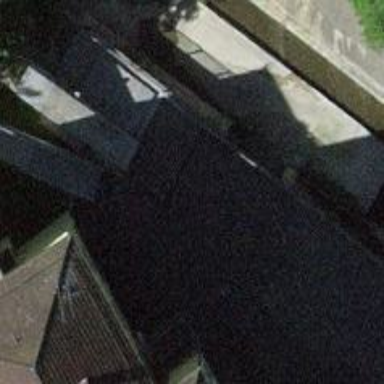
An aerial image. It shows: Set of concrete steps.